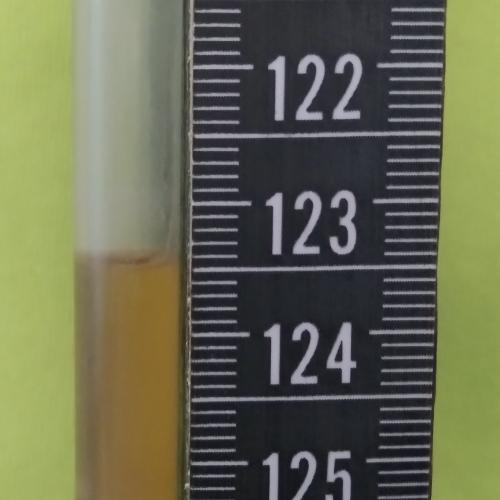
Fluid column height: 123.4 cm